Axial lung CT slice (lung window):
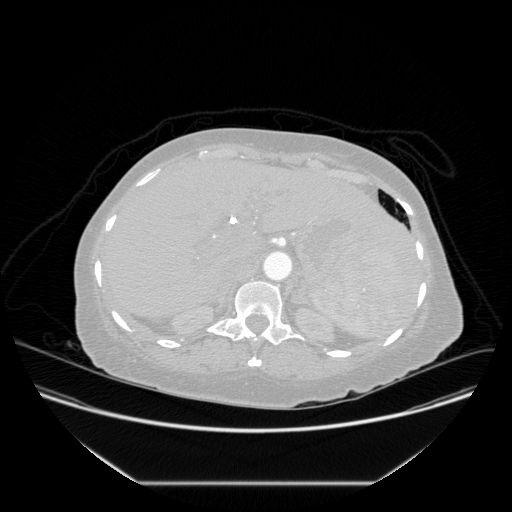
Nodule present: no